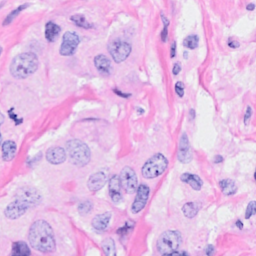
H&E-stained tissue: Breast